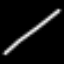
Label: line